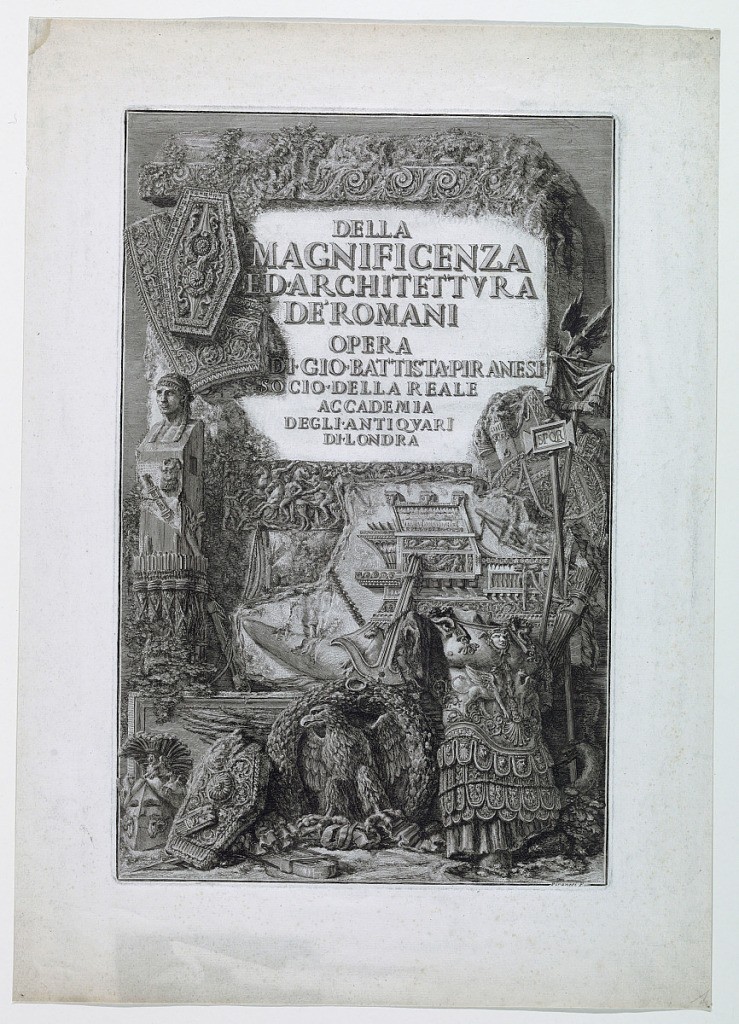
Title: Frontispiece: Della Magnificenza Ed. Architettura Dei Romani
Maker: Giovanni Battista Piranesi, Italian, 1720–1778
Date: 1761
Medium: Black Ink on Paper
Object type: Print
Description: Vertical rectangle. Frontispiece to the plates. Title, above on a stone: "DELLA/MAGNIFICENZA/ED. ARCHITETTURA/DE' ROMANI/OPERA/DI.DIO. BATTISTA PIRANESI/SOCIO.DELLA REALE/ACCADEMIA/DEGLI.ANTIQUARI/DI.LONDRA." At upper left, and below: arms, insignia, standards, eagle, prow of a ship. Signed in plate, lower right.